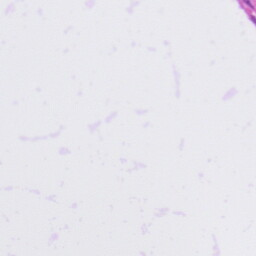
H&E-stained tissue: Tonsil